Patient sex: M
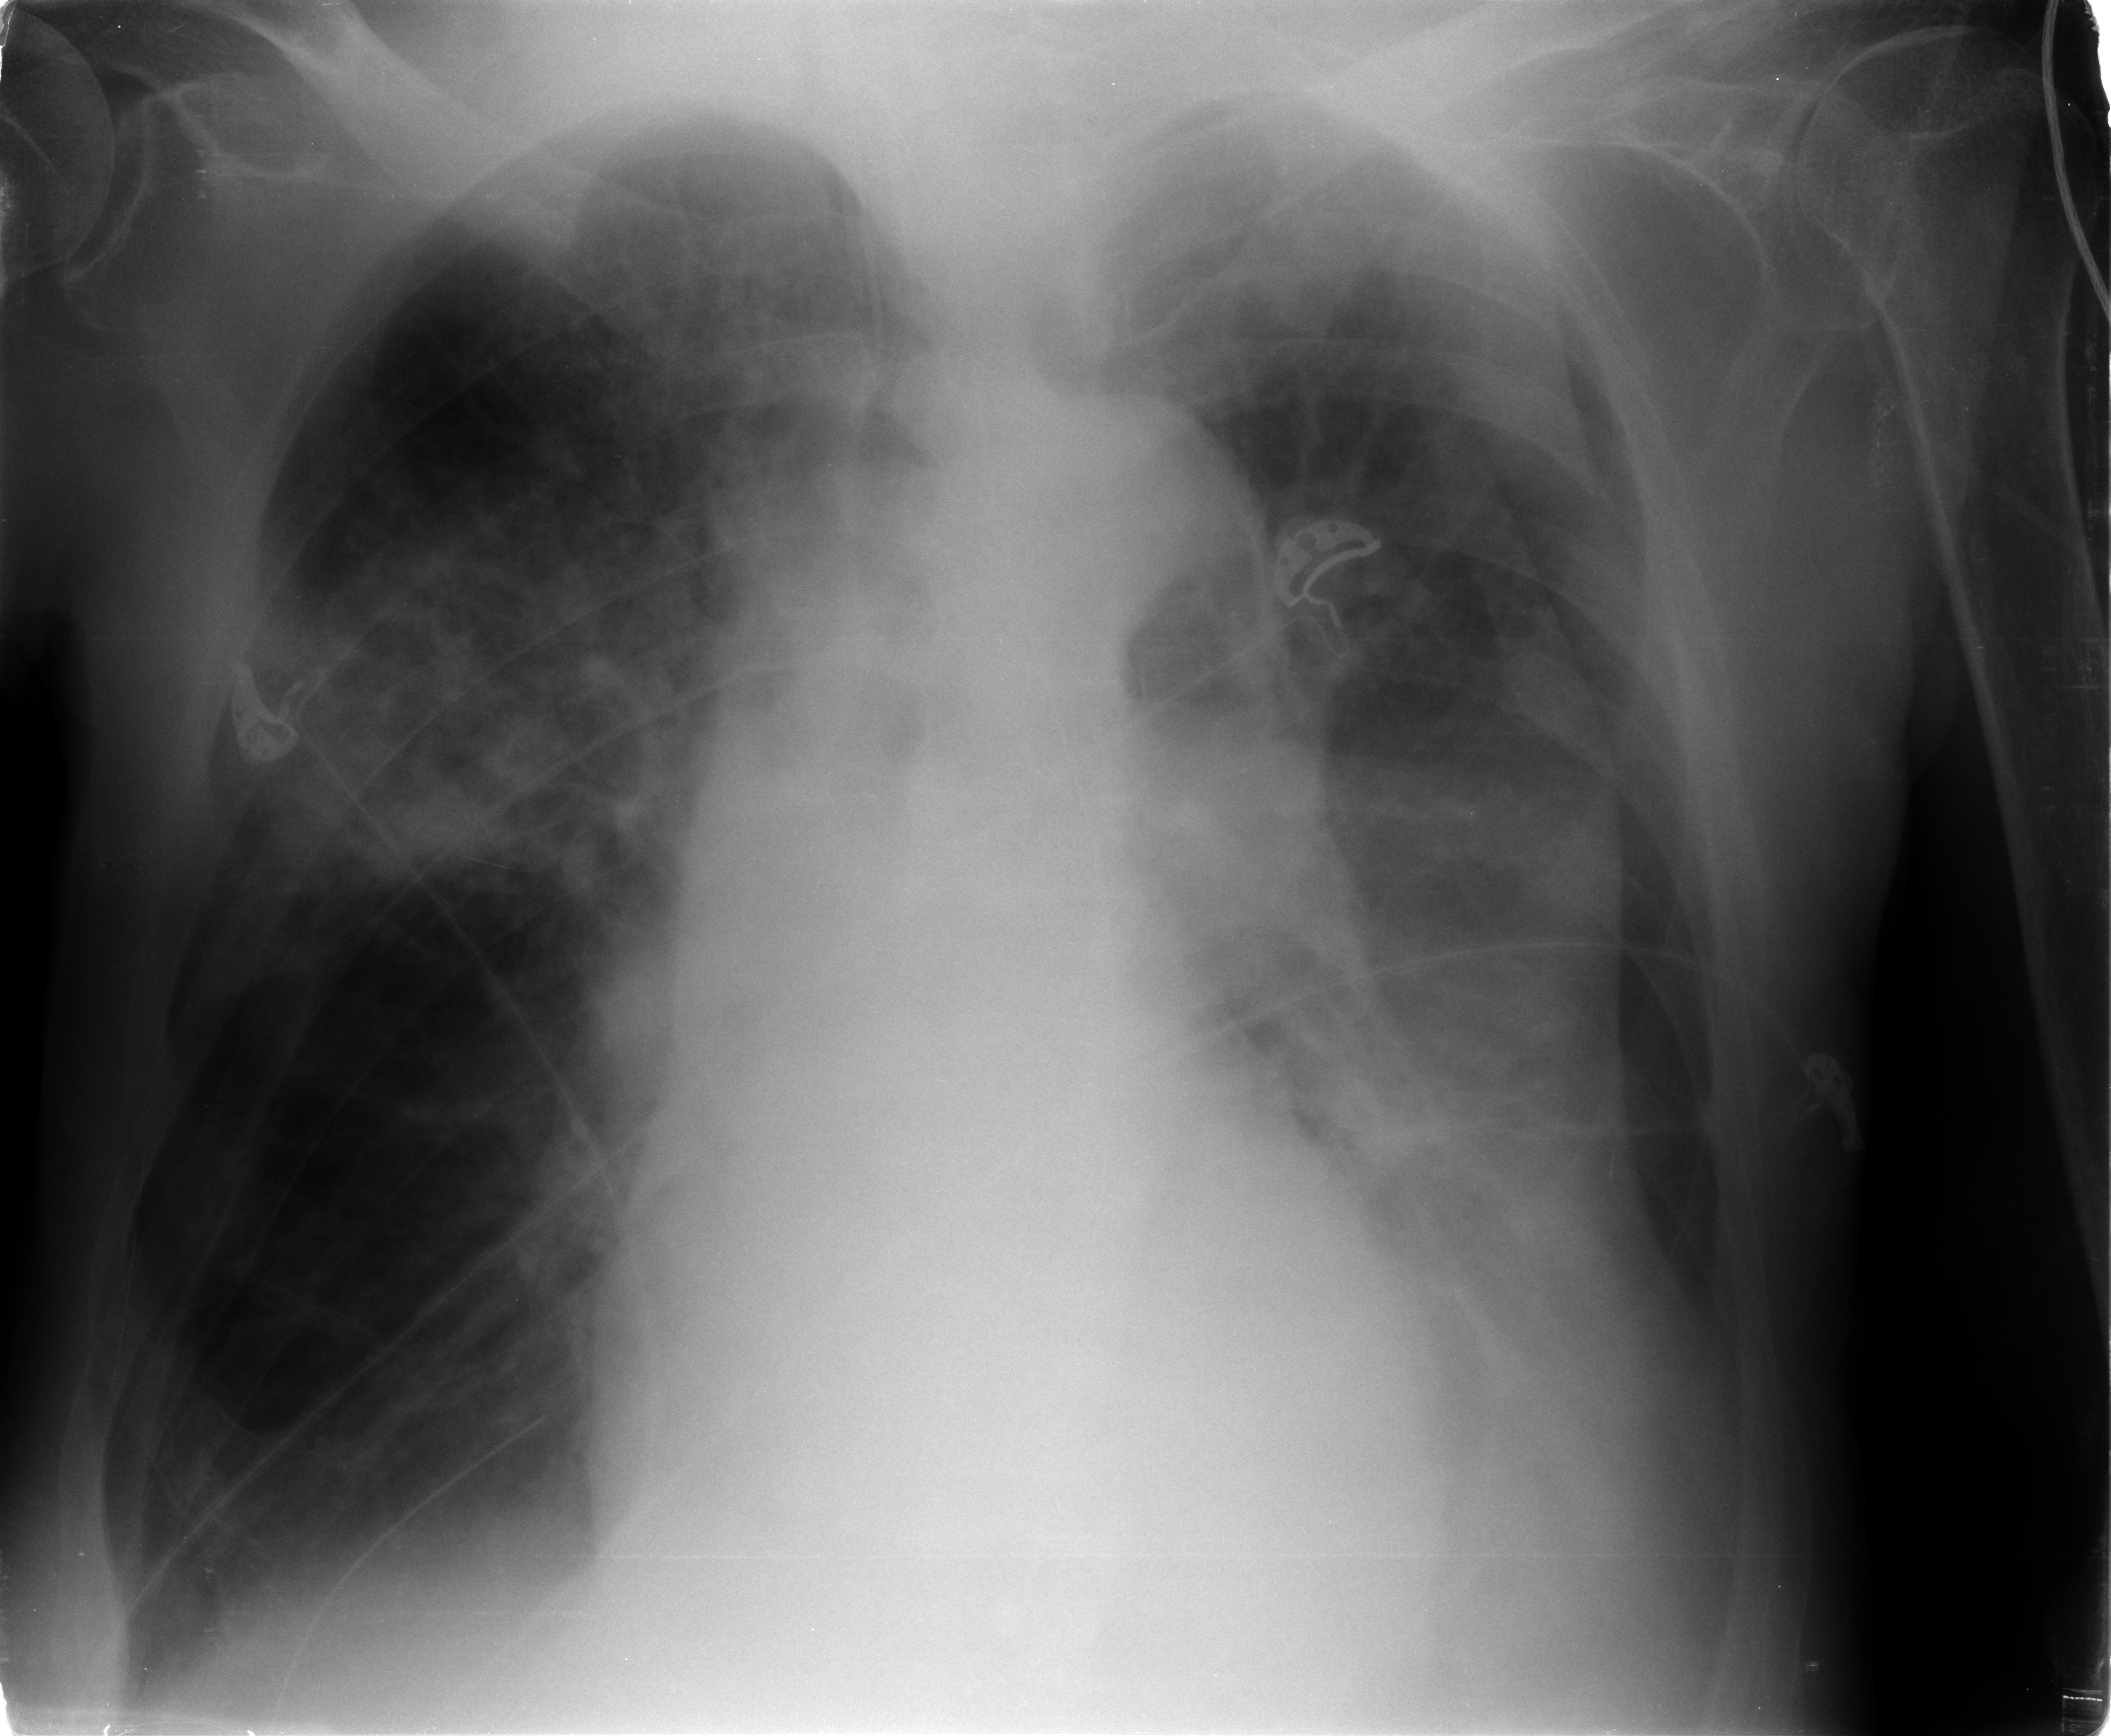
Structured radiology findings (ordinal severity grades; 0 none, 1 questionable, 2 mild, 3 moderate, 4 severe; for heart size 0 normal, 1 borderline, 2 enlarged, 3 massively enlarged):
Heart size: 1
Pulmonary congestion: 2
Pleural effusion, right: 2
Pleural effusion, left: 0
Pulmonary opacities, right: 2
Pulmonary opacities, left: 0
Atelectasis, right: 2
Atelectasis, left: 3